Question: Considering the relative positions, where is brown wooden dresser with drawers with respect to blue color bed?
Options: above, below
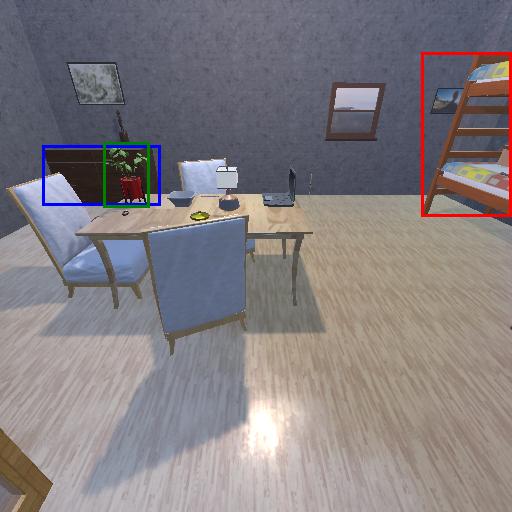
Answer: above